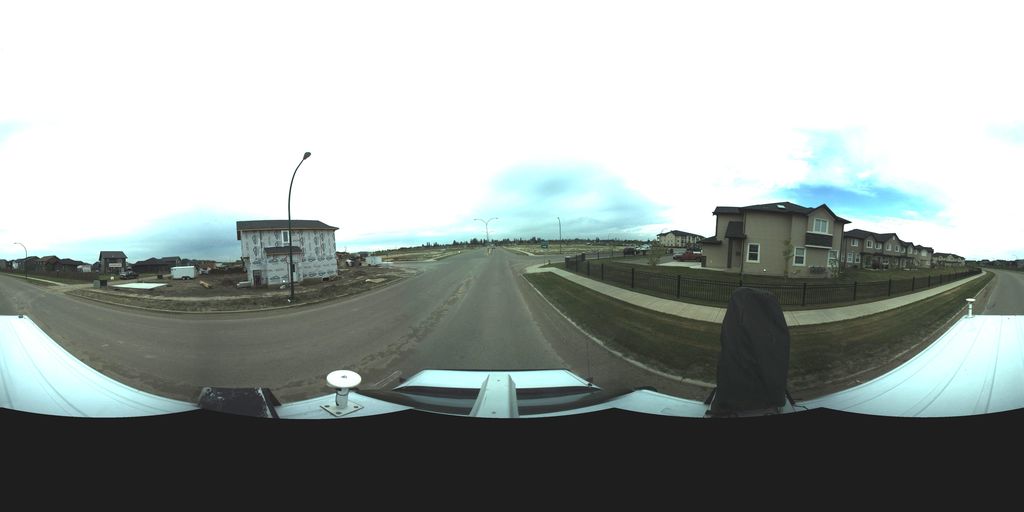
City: saskatoon